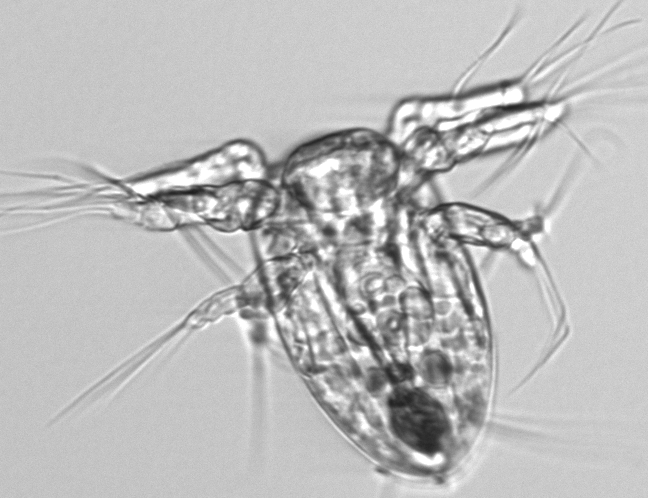
Label: Copepod_nauplii